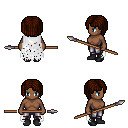
a pixel art fantasy rpg character, female body template, human, dark skin, white tattered cape, metal pants, brown pageboy hairstyle, black shoes, spear, four views (front, back, left, right), 2x2 character sprite sheet, small pixel art, hard edges, no anti-aliasing